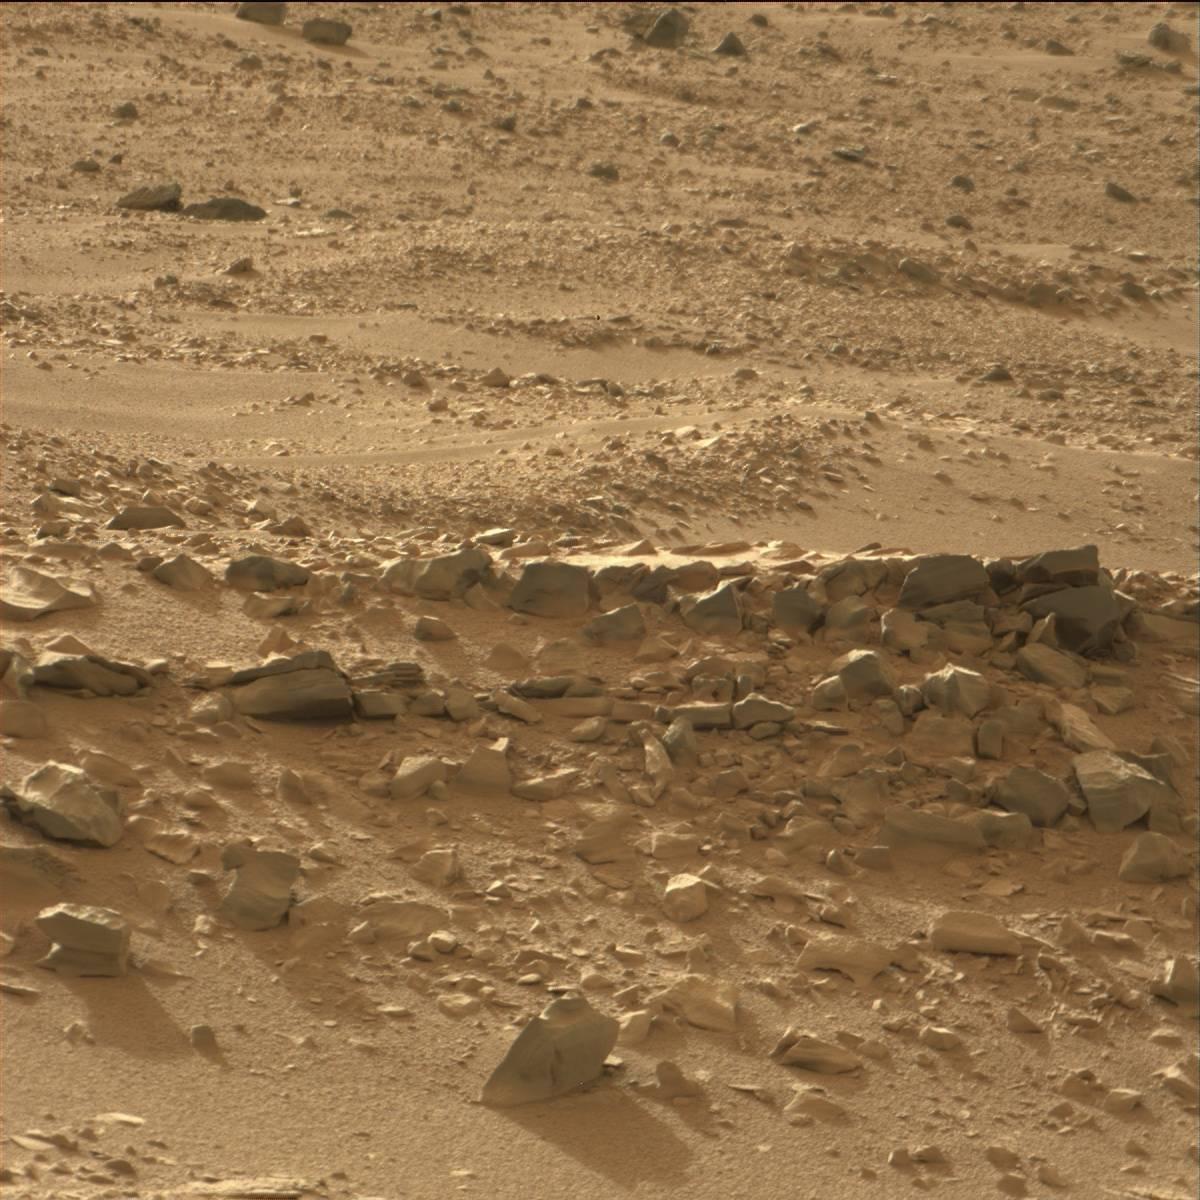
Terrain classes present: Bedrock, Rock, Sand / Soil